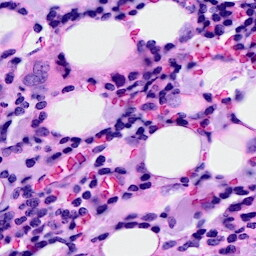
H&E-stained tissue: Breast